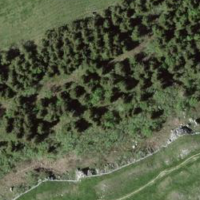
EUNIS habitat code: 41
Species observed at this site:
Campanula glomerata
Draba aizoides